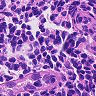
Metastatic tissue present: no